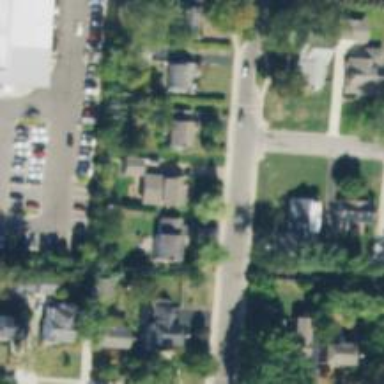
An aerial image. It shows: Residential driveway serving as service road.